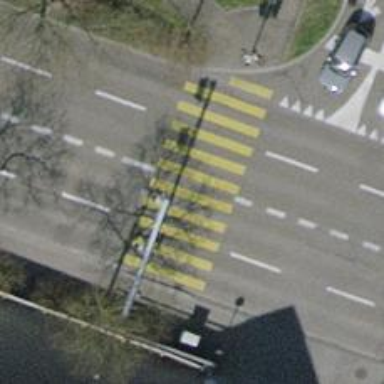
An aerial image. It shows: Road with traffic signals and zebra crossing with traffic signals.